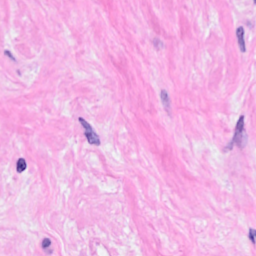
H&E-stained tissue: Breast